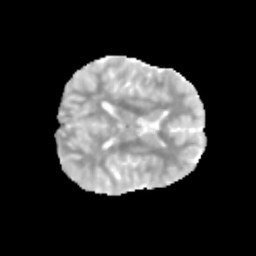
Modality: MD
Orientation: axial
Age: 9
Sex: female
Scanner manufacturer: siemens
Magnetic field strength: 3 T
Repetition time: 3.8 s
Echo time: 0.07 s